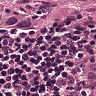
Metastatic tissue present: yes